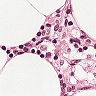
Metastatic tissue present: no